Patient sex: M
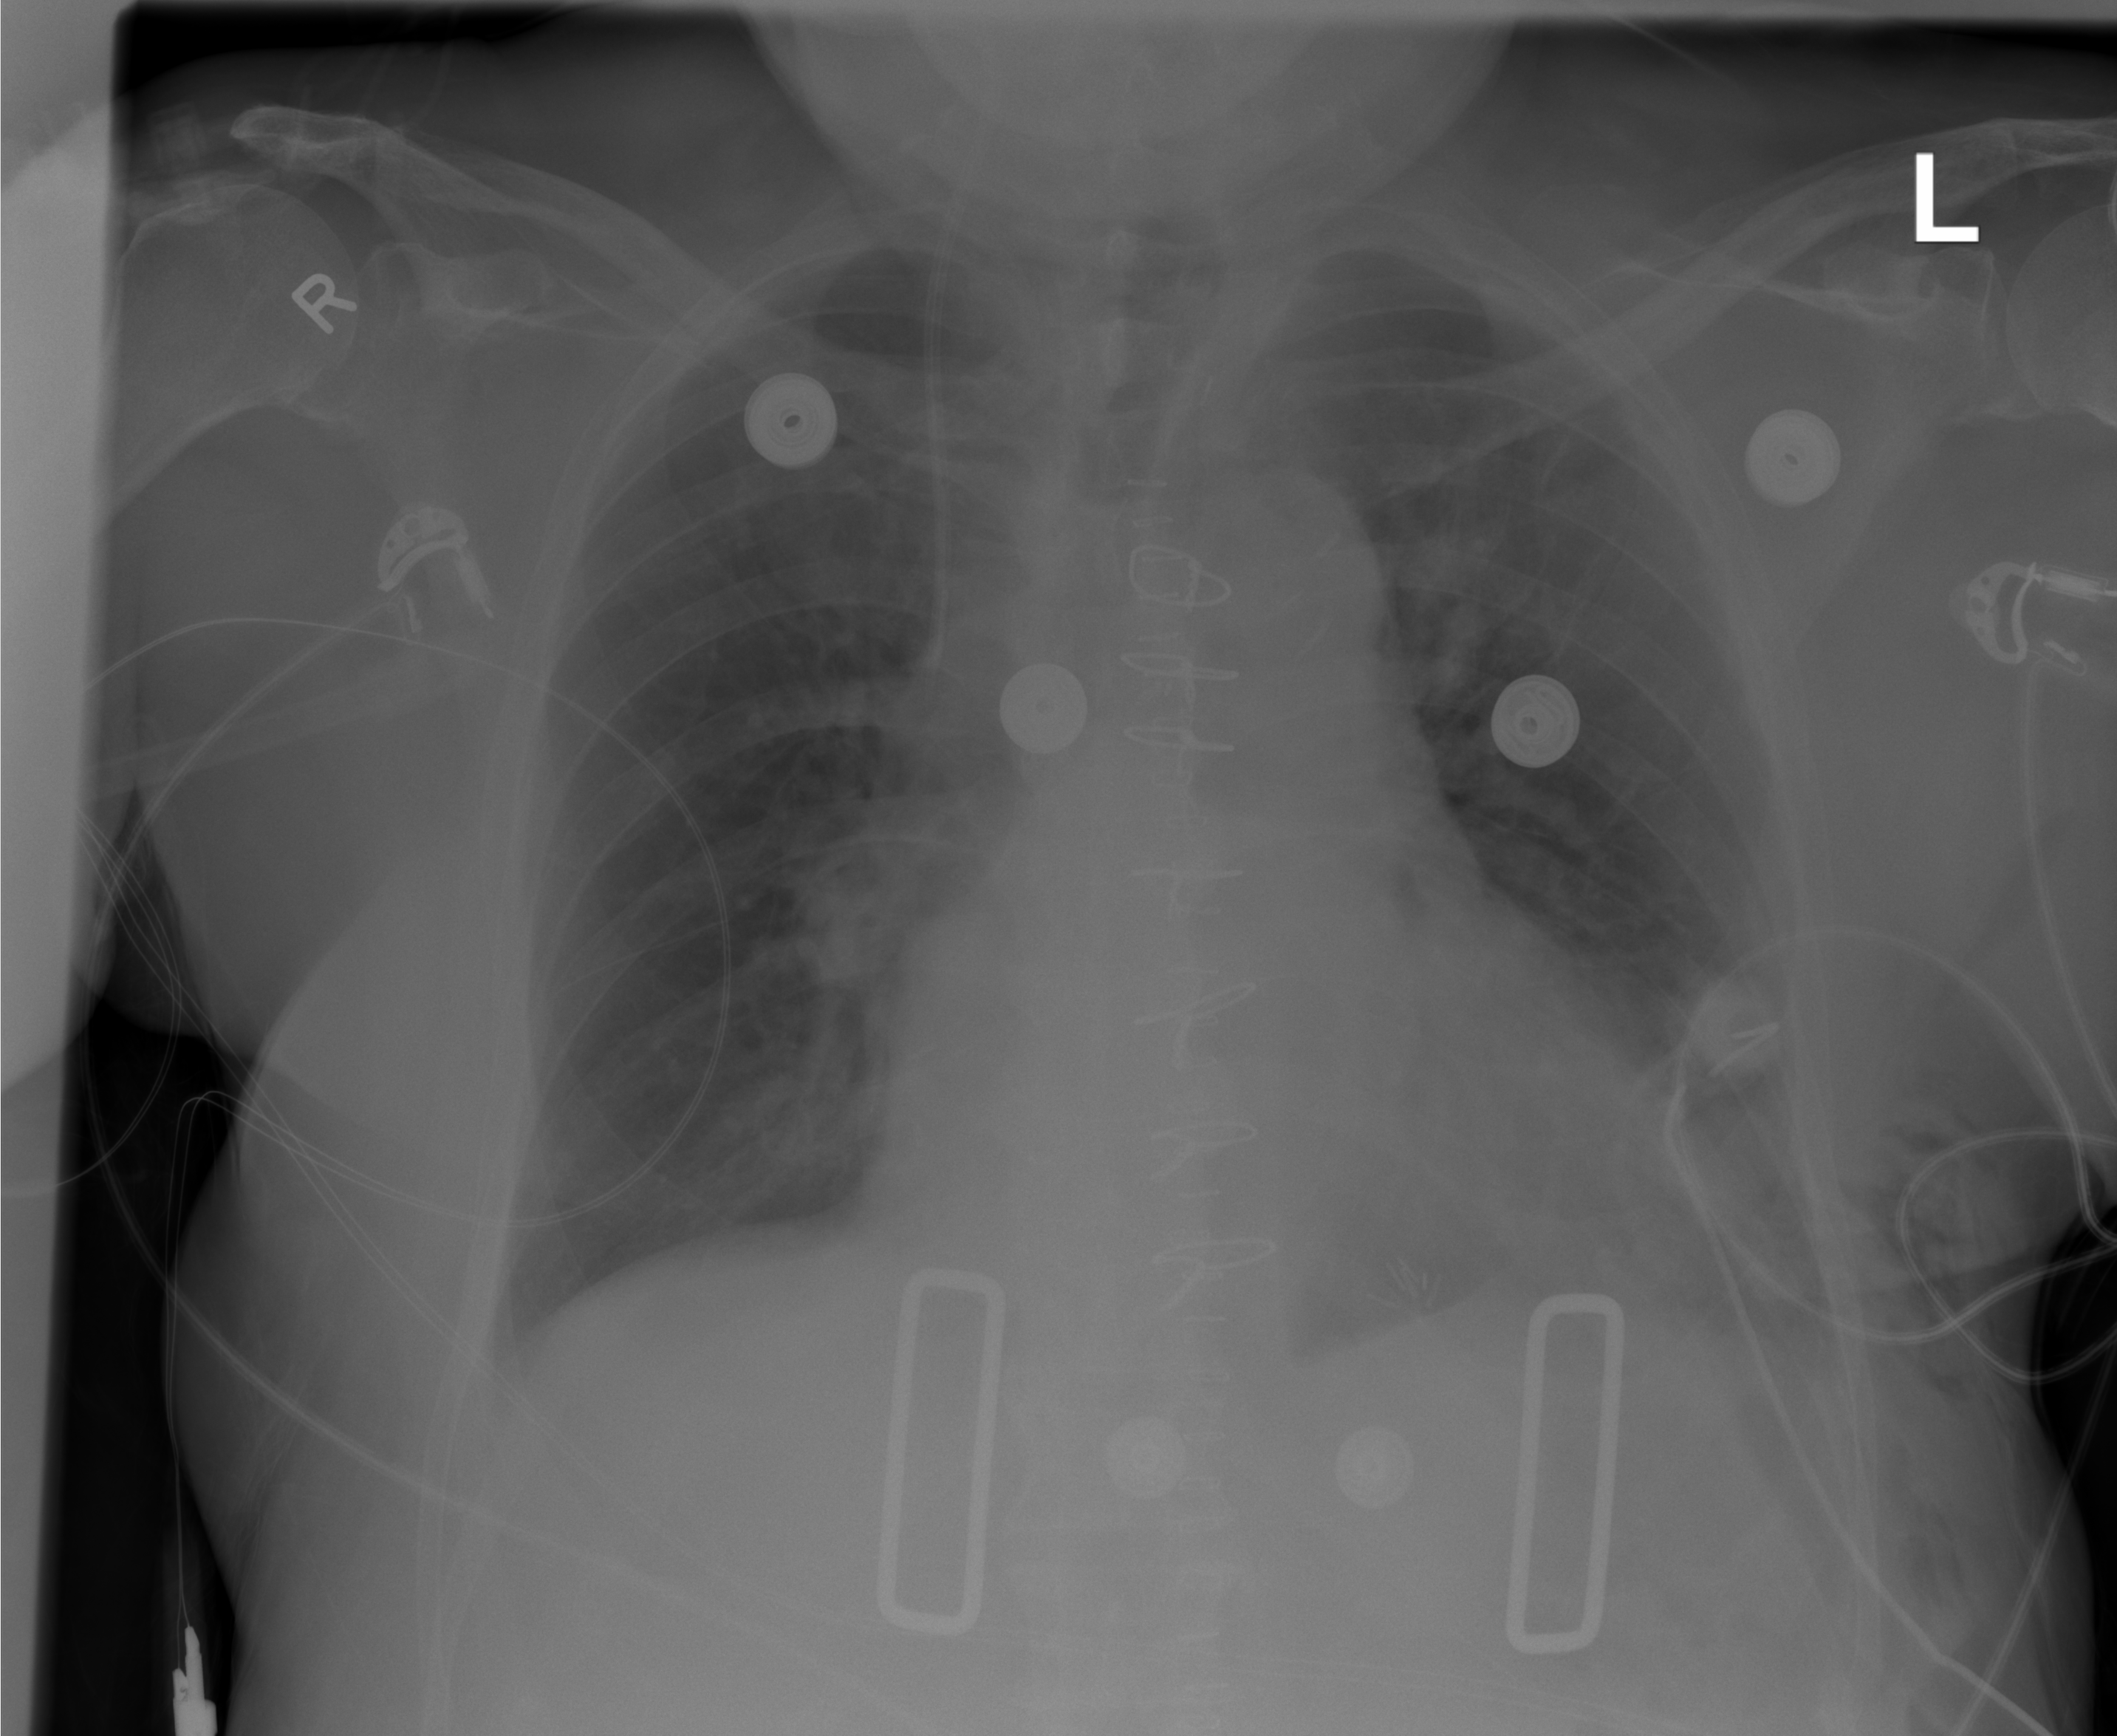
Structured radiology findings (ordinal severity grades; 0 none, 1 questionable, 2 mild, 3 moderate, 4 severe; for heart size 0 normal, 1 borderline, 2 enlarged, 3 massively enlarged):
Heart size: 2
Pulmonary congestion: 2
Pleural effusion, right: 0
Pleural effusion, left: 2
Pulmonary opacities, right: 0
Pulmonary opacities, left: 0
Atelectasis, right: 0
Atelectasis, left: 2